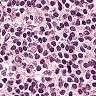
Metastatic tissue present: no